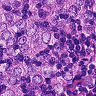
Metastatic tissue present: yes